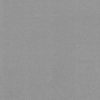
Label: dusty